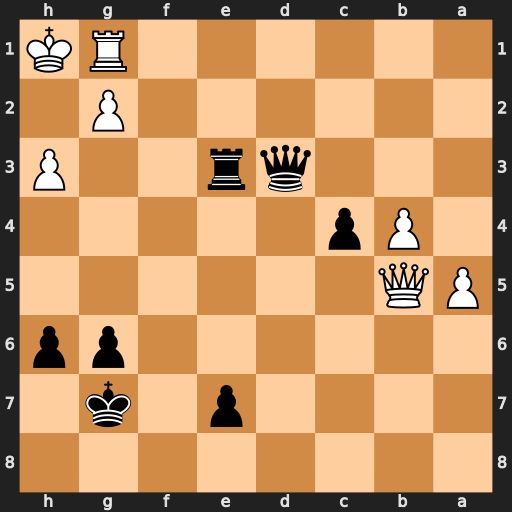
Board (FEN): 8/4p1k1/6pp/PQ6/1Pp5/3qr2P/6P1/6RK
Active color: b
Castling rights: -
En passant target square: -
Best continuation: Rxh3+ gxh3 Qxh3#